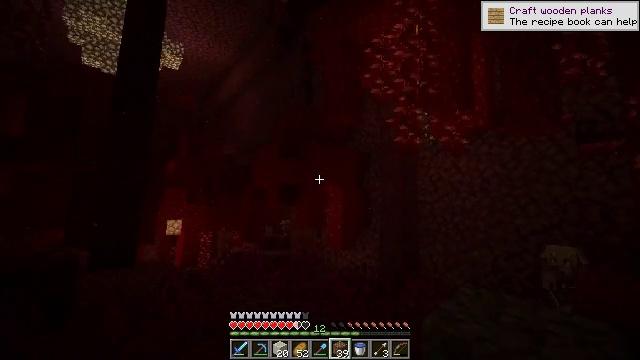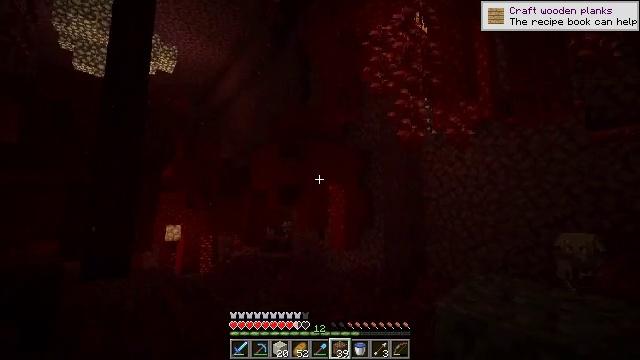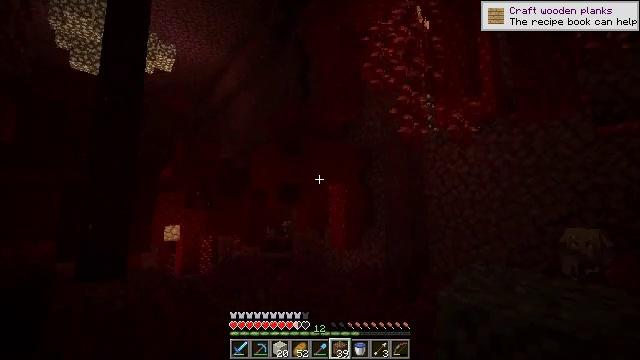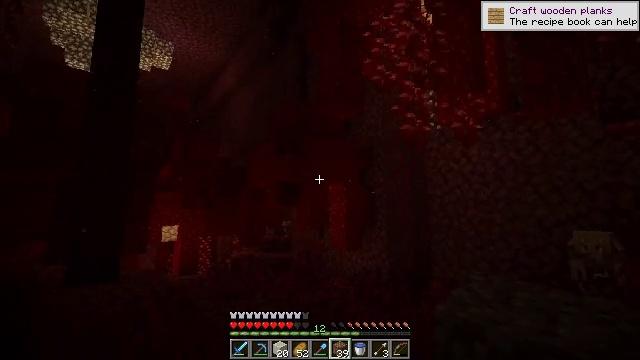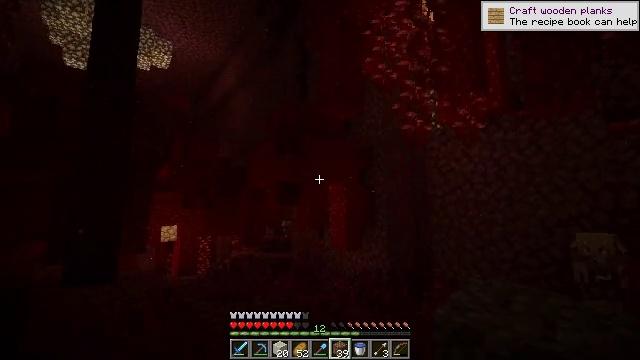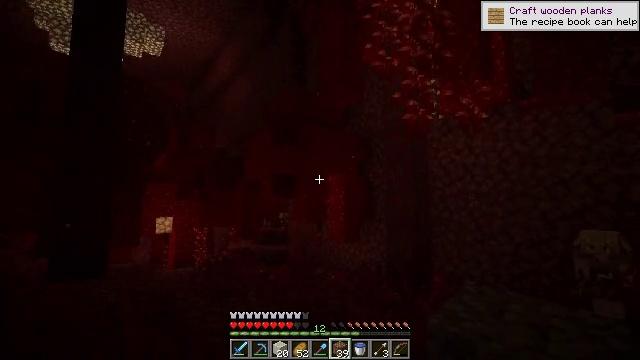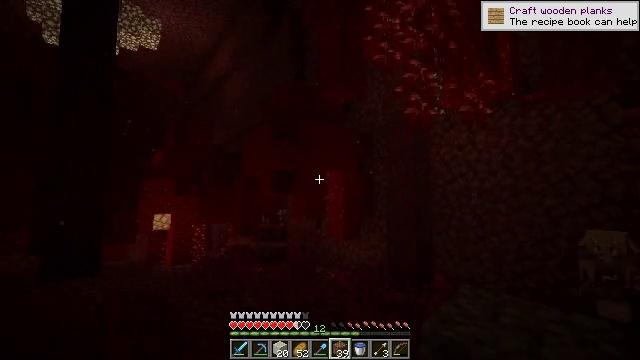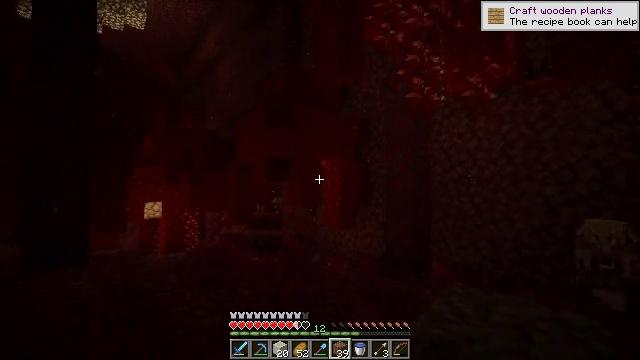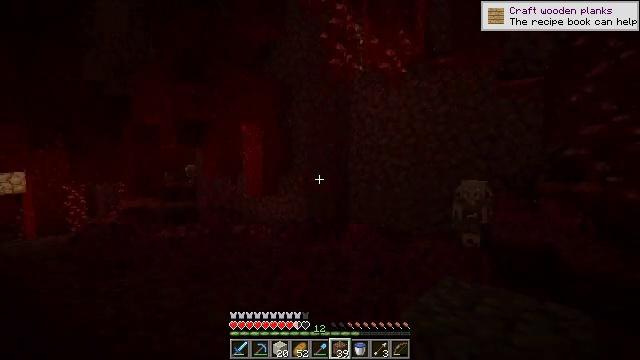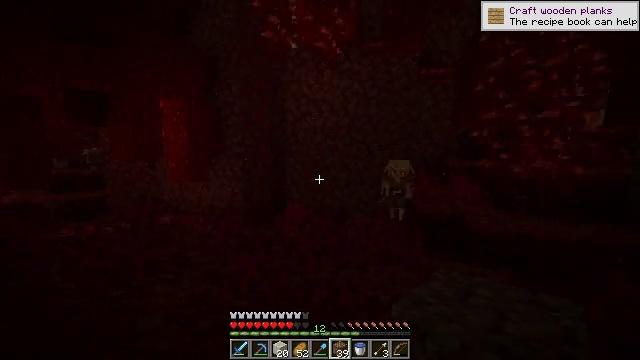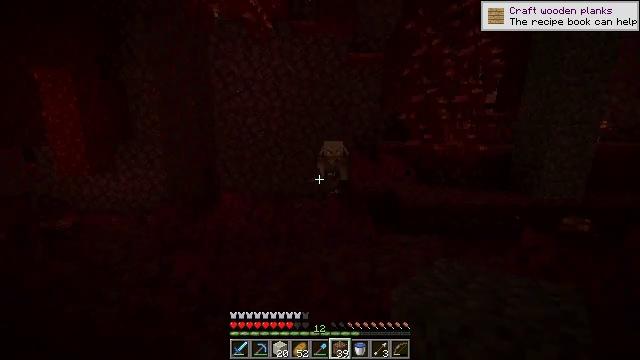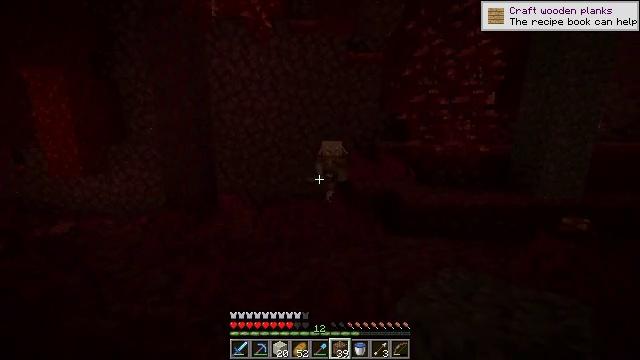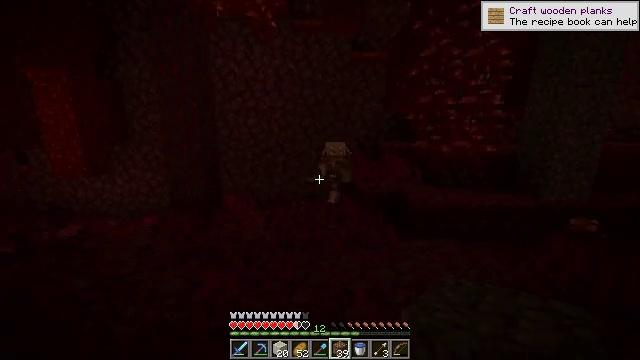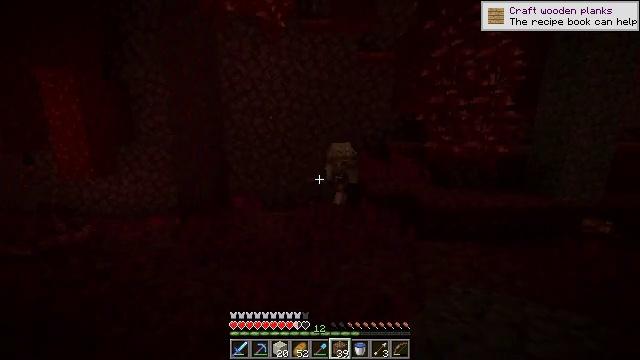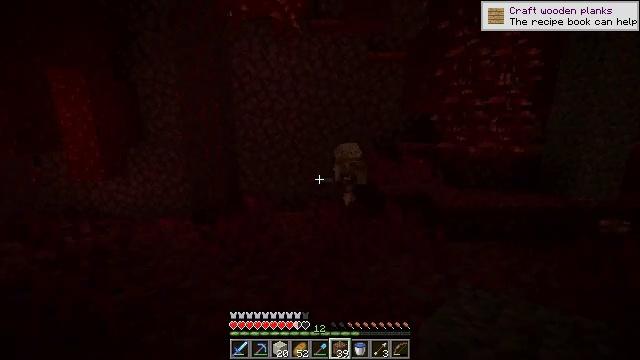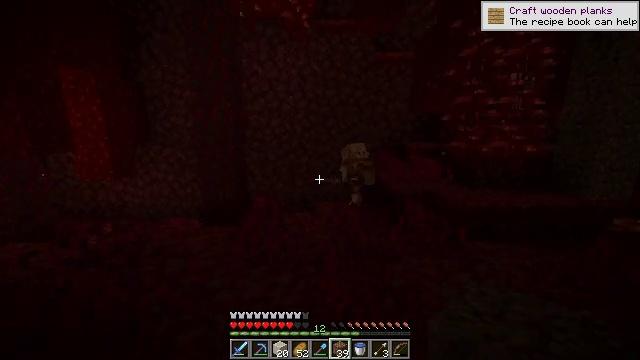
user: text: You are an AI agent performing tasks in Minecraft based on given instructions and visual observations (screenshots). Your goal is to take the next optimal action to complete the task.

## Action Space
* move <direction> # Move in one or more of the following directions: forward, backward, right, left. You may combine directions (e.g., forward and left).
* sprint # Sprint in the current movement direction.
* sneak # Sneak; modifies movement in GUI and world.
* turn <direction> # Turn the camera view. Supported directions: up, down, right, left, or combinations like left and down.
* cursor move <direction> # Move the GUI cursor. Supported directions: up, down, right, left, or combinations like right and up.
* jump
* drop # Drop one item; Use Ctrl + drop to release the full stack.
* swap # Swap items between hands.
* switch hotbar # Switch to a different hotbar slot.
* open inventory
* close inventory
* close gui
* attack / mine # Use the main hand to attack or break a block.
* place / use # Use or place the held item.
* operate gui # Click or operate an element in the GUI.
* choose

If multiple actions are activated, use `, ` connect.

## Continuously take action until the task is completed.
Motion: motion action
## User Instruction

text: Break the glowing shroomlight.
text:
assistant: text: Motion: move forward
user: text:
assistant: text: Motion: move forward
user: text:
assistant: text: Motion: move forward
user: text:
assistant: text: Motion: move forward
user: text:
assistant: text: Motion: move forward, turn down
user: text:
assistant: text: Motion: move forward and move left
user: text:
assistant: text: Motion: move forward and move left, turn right and down
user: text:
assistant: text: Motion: move forward and move left, turn right and down
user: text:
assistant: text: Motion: move forward and move left, turn right and down
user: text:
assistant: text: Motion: move forward and move left, turn right and down
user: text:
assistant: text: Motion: move left, turn right
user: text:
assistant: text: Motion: move left
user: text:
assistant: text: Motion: move left
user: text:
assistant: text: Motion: move left
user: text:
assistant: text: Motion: move left
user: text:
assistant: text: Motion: move left
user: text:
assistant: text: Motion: move forward and move left
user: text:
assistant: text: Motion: move forward and move left
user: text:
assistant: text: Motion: move forward and move left
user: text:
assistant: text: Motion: move left, turn left
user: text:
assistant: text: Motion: move left, turn left and down
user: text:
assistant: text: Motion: move forward and move left, turn left and down
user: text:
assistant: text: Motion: move forward and move left, turn left and down
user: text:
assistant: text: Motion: move forward and move left, turn left and down
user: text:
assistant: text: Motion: move forward and move left, turn left and down
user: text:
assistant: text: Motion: move forward and move left
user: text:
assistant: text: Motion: move forward
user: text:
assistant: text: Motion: move forward
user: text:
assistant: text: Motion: move forward
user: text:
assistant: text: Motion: move forward and move right